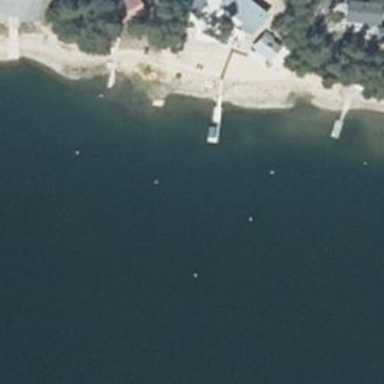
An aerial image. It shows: Man-made pier.